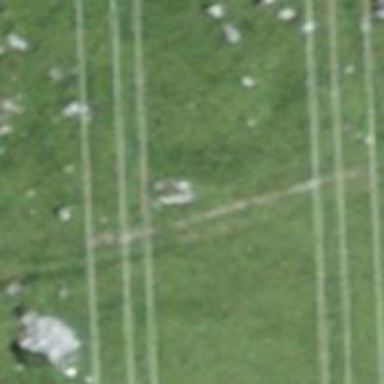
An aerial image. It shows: Ground path.